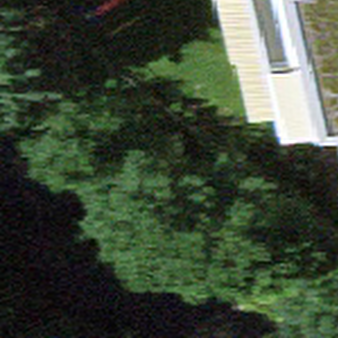
Label: other